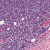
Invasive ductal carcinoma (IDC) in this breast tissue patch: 1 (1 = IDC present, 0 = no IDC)